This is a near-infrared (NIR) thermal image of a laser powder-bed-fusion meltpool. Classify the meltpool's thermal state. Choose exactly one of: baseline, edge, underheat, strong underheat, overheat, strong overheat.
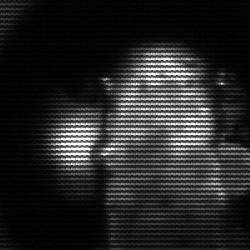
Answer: strong underheat